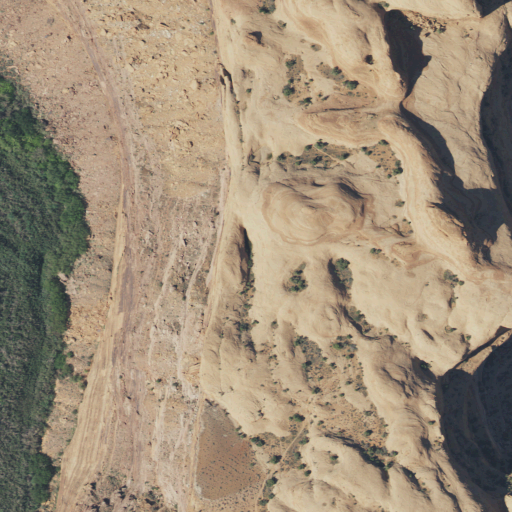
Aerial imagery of ridge(s) in Utah named Amasa Back containing shrub, herbaceous wetlands, woody wetlands, evergreen forest, open water, and grassland